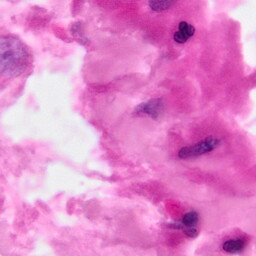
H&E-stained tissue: Pancreatic